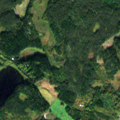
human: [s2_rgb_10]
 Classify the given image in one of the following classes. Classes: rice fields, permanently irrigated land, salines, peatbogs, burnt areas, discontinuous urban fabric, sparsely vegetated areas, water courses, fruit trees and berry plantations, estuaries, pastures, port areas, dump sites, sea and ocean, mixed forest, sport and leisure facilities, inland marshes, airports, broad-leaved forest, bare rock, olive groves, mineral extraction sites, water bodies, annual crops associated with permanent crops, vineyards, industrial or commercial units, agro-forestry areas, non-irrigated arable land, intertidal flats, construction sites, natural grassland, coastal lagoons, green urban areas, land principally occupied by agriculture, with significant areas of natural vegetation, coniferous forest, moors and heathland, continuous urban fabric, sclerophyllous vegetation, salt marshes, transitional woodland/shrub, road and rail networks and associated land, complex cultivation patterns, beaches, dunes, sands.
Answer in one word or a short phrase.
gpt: coniferous forest, mixed forest, transitional woodland/shrub